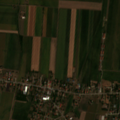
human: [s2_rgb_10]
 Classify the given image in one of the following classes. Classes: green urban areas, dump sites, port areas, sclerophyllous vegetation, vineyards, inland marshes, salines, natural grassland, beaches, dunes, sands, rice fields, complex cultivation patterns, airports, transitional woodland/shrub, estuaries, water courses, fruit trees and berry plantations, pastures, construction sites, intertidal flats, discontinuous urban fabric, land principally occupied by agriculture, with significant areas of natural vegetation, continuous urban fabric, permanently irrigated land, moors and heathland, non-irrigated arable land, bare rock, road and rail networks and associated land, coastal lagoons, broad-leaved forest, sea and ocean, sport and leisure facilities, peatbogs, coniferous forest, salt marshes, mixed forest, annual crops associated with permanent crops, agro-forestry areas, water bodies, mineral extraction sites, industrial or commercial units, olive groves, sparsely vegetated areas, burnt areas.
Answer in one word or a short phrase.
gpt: discontinuous urban fabric, non-irrigated arable land